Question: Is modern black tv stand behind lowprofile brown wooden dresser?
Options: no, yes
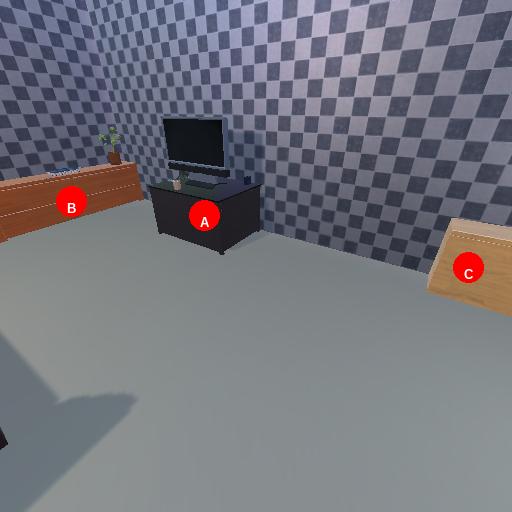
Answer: no